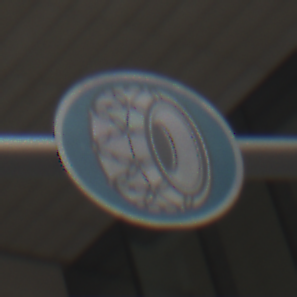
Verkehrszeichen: SchneekettenVorgeschrieben
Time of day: Midday
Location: Outdoor (Urban)
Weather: Overcast
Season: NotSpecified
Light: Natural